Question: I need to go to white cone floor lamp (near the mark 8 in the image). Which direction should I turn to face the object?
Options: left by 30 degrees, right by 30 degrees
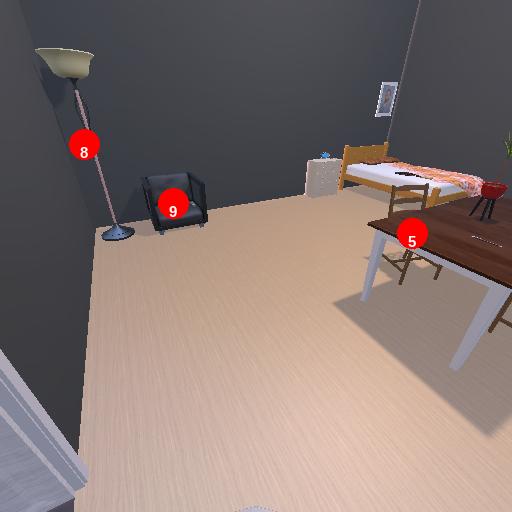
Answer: left by 30 degrees